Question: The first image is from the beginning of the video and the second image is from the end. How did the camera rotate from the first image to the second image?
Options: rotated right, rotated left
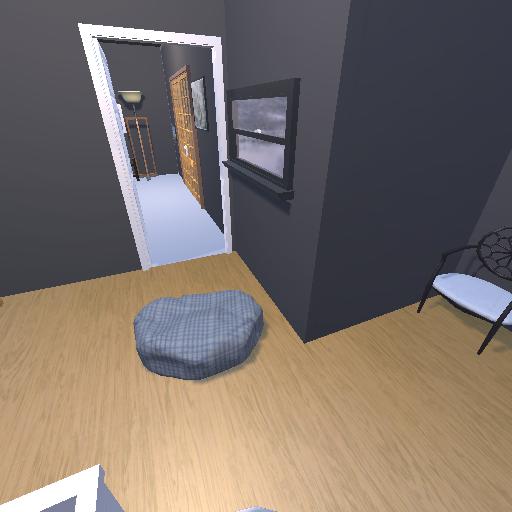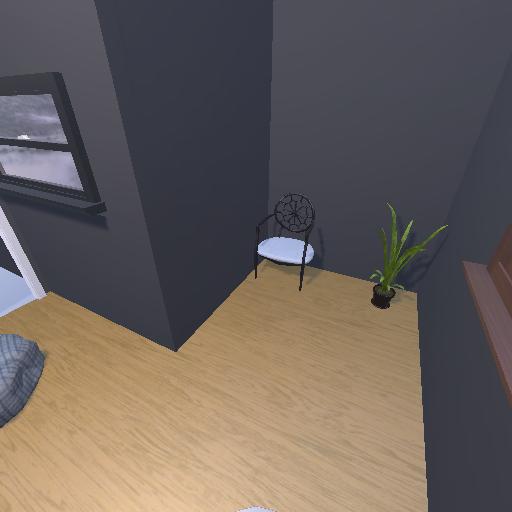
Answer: rotated right